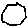
Label: hexagon